Interaction volume radius: 10 \u00c5
Interaction volume height: 20 \u00c5
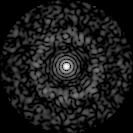
Disorder parameter: 0.8315